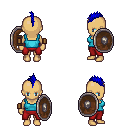
a pixel art fantasy rpg character, female body template, human, tanned skin, teal pirate shirt, red pants, blue mohawk hairstyle, leather bracers, shield, four views (front, back, left, right), 2x2 character sprite sheet, small pixel art, hard edges, no anti-aliasing